Field crop: maize
Growth stage: 1
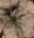
Species: salsola